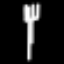
Label: fork